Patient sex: M
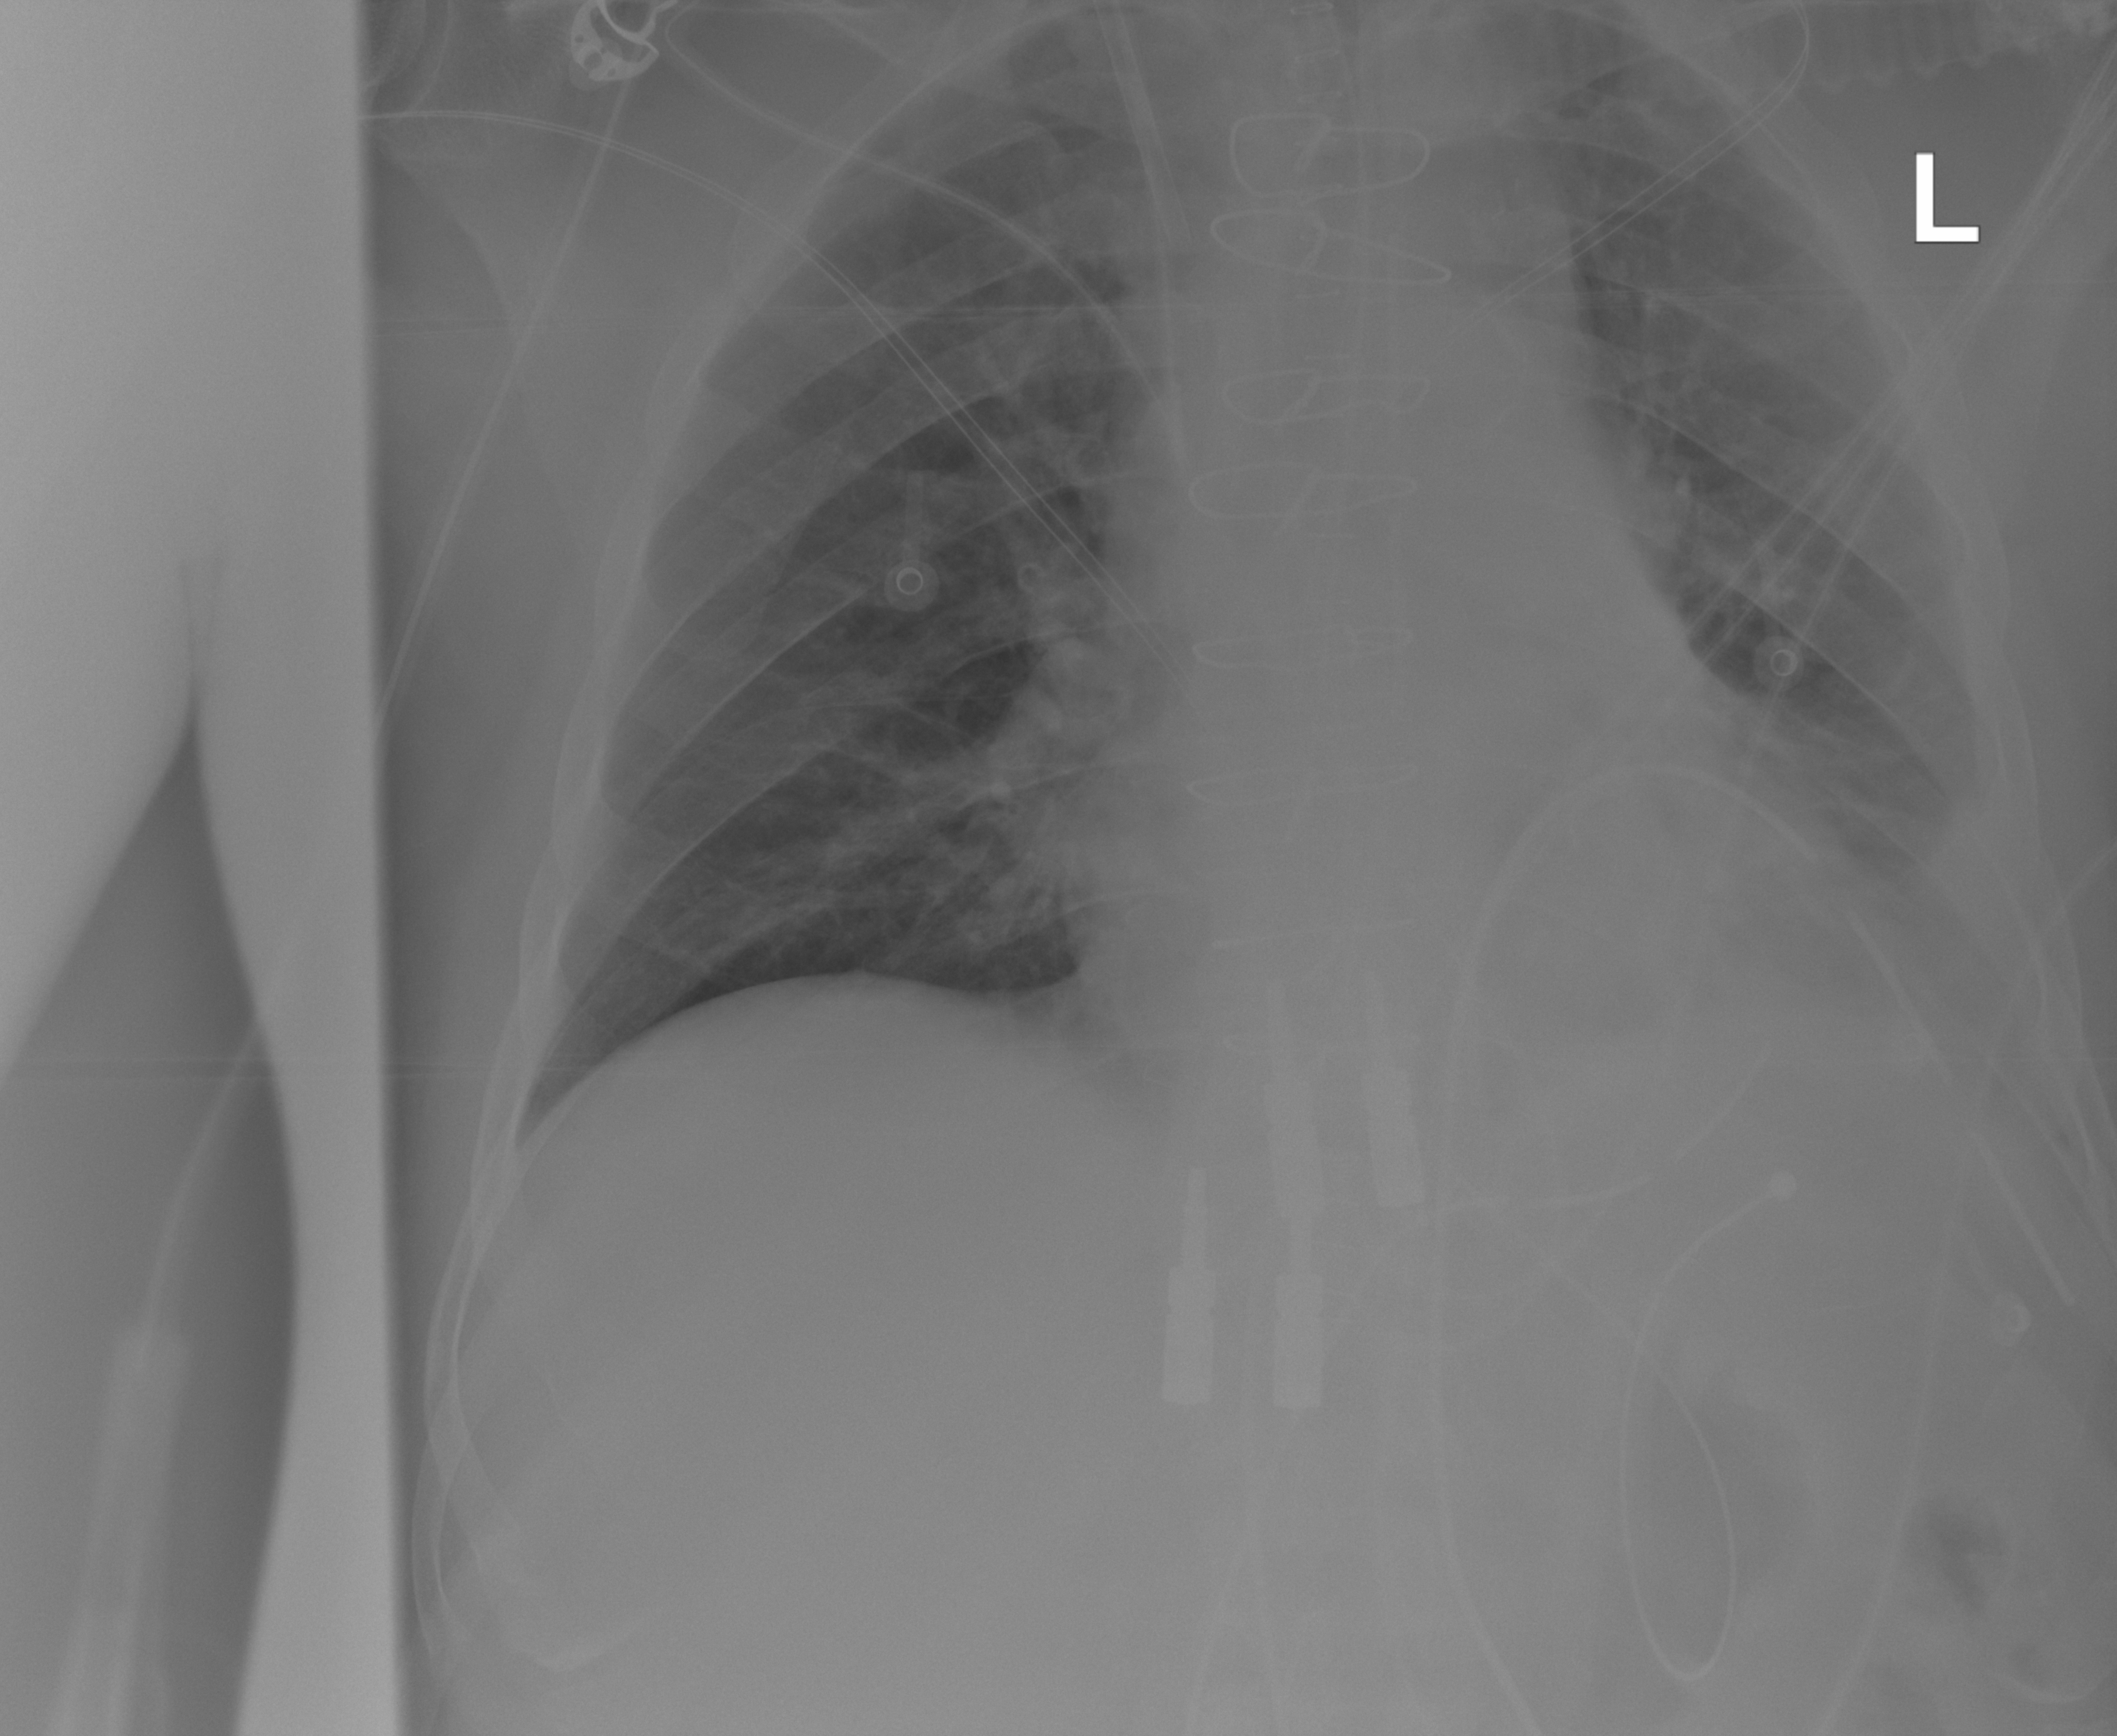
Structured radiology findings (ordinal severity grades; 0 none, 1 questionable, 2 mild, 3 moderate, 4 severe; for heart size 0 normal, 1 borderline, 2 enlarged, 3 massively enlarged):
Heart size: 0
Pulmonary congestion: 0
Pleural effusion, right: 0
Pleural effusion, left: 2
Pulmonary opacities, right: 0
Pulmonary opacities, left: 0
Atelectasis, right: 2
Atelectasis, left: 2